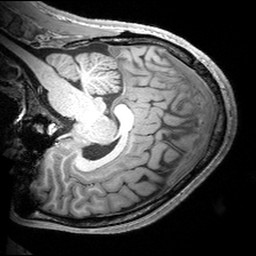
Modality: T1w
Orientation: sagittal
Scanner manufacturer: siemens
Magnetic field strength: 3 T
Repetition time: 2.53 s
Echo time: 0.00299 s